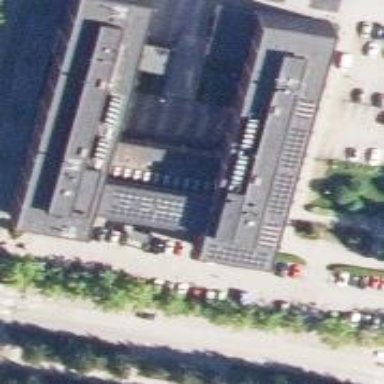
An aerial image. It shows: Government office.